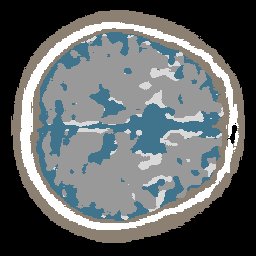
Label: no_lesion